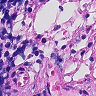
Metastatic tissue present: no